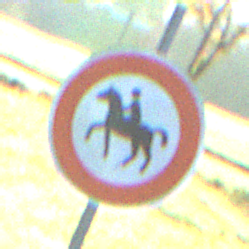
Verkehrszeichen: VerbotReiter
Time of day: MorningAfternoon
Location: Outdoor (Nature)
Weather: Clear
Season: NotSpecified
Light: Natural